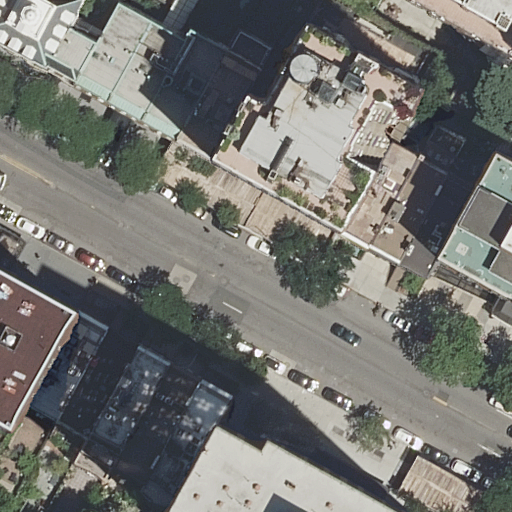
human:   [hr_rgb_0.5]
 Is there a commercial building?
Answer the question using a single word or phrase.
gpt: no

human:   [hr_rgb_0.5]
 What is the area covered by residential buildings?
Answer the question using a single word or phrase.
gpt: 4614m2

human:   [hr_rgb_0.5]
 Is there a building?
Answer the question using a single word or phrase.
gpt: yes

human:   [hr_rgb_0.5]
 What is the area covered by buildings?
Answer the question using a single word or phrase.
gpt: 4614m2

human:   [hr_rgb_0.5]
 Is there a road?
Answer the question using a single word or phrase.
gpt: yes

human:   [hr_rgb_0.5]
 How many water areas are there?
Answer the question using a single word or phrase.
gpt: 0

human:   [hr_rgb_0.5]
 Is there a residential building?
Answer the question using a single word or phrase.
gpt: yes

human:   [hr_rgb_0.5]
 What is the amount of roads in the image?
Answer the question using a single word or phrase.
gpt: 3

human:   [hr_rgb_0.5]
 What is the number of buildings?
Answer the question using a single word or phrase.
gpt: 17

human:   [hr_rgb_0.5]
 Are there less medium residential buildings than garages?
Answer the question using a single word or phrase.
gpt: no

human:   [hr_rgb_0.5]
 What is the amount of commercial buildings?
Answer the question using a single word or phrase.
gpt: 0

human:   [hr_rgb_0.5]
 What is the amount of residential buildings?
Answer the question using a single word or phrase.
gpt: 17

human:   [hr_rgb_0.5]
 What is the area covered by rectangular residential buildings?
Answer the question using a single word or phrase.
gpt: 2562m2

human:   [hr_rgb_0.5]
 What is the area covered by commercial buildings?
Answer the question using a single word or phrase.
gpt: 0m2

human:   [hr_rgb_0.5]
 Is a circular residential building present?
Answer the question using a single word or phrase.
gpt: no

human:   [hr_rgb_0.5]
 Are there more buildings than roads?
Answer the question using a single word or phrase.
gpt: yes

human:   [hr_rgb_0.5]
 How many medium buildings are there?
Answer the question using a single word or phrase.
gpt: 15

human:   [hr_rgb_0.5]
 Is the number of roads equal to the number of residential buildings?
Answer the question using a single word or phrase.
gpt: no

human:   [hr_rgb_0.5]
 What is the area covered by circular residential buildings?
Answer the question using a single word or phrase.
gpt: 0m2

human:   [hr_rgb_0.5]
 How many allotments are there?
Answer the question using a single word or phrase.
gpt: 0

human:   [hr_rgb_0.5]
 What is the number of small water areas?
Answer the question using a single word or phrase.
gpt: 0

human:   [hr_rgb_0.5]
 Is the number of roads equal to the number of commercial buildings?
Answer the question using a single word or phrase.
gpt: no

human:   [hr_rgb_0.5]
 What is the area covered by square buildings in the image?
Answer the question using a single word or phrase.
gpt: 0m2

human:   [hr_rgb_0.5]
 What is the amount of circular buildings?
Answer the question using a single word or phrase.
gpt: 0

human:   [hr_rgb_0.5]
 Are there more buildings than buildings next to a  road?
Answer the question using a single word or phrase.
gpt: no

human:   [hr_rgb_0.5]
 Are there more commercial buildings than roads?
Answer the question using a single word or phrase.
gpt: no

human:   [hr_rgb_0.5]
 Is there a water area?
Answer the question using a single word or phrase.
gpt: no

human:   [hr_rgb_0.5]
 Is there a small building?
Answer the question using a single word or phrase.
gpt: yes

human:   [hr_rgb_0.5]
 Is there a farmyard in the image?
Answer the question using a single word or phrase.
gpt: no

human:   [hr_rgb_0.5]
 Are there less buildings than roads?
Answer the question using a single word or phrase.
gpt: no

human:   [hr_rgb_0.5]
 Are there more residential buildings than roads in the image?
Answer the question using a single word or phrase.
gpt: yes

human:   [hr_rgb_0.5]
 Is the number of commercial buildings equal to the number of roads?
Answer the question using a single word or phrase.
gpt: no

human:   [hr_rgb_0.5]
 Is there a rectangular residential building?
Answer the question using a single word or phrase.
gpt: yes

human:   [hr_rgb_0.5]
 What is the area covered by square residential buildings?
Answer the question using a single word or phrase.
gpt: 0m2

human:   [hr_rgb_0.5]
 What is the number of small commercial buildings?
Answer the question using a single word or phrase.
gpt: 0

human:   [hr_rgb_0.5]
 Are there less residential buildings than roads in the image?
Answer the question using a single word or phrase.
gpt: no

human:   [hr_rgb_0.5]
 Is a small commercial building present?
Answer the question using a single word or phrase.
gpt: no

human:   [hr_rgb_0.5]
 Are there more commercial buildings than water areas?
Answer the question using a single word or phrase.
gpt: no

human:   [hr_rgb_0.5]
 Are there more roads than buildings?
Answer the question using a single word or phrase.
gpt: no

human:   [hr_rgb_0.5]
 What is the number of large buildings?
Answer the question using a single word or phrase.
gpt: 1

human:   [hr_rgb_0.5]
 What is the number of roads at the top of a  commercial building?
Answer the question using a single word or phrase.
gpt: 0

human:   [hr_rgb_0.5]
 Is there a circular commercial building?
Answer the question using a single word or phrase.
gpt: no

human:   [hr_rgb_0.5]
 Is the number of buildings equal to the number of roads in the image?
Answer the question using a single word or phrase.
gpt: no

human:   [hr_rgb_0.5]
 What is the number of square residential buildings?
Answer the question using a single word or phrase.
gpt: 0

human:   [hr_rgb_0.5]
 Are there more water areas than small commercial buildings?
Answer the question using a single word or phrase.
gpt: no

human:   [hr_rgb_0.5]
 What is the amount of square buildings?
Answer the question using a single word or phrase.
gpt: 0

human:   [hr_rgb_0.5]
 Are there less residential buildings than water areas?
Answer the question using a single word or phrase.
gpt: no

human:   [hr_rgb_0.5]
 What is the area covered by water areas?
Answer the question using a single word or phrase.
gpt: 0m2

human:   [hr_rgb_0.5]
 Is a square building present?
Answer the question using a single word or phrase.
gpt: no

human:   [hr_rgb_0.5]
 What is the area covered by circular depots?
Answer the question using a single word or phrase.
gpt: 0m2

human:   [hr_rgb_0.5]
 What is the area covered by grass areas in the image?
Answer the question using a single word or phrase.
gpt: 0m2

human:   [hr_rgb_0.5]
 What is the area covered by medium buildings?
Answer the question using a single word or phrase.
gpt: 4067m2

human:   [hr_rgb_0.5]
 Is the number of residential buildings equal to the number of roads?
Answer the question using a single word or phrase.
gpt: no

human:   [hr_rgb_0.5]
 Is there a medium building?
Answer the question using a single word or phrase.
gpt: yes

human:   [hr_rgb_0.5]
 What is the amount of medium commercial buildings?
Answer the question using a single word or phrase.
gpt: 0

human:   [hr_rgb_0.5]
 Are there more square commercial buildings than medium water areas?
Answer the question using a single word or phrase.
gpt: no

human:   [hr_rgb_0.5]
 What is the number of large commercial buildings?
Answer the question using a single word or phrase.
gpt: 0

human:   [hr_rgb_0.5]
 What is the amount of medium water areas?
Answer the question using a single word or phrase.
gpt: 0

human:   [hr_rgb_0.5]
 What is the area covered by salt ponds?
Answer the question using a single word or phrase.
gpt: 0m2

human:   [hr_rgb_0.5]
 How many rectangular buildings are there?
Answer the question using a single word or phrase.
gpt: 11

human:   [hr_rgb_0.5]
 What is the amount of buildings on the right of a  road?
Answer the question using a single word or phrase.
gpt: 7

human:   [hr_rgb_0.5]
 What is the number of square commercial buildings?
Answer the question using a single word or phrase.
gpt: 0

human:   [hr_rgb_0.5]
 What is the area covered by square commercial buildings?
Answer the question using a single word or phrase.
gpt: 0m2

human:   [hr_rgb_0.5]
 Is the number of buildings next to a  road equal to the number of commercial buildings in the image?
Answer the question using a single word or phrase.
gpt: no